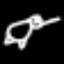
Label: frog